Question: Like seen on the picture, I have 96 pushbuttons initially green.
Once clicked on a button ( 'toggled(bool') ) it becomes red.
What I want to do is to disable all red buttons once I click on the OK button.
How can I do that ?
If the OK button closes this window, what should I do so that the modifications ( disabled buttons ) are saved once I open the window again!

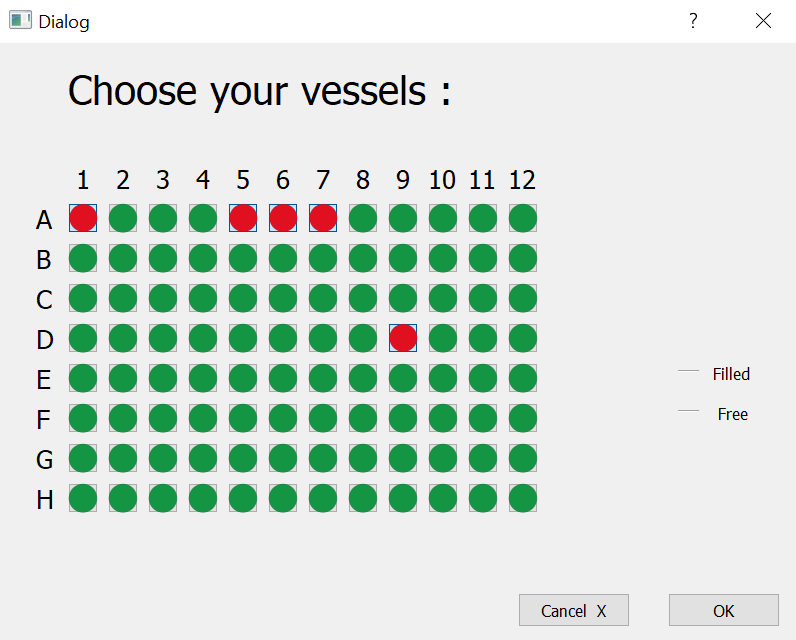
Answer: in qt togglebuttons are jut norlmal buttons, those inherit the qAbstractbutton
<URL>
there you can use the bool isChecked() method:
> This property holds whether the button is checked.Only checkable buttons can be checked. By default, the button is
unchecked.
so I imagine, you have the grid in some kind of array you can browser in a for loop...
so you can do:
'''
for(...)
{
ui->x->setEnabled(!ui->x->isChecked());
}
'''